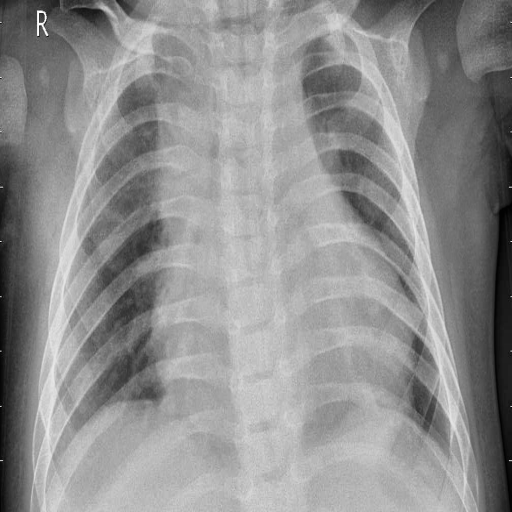
Finding: PNEUMONIA